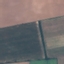
Land use / land cover: AnnualCrop